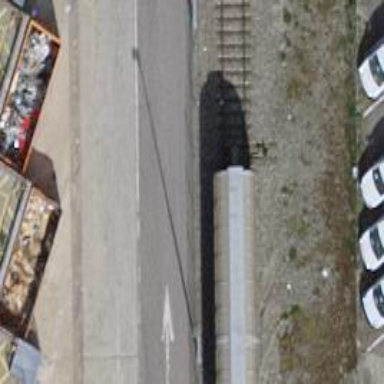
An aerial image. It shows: Single-track spur railway line.